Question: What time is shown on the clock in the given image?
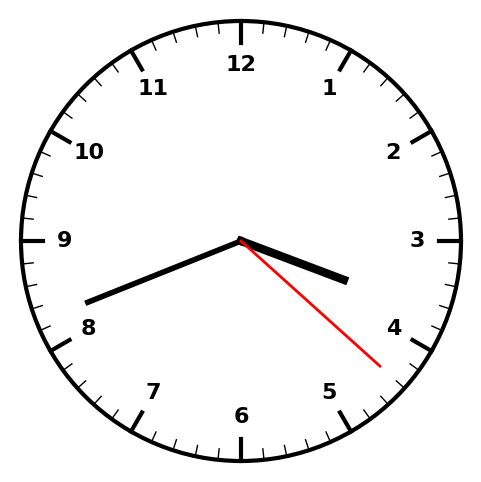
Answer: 03:41:22